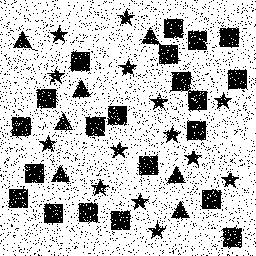
Squares: 21
Triangles: 7
Stars: 14
Total shapes: 42